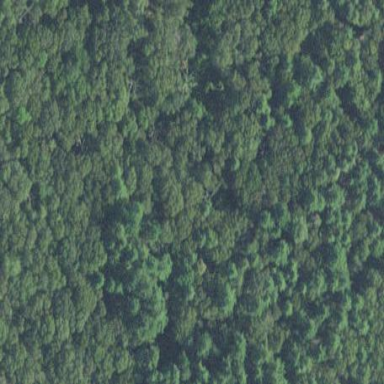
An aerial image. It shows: Mixed leaf woodland.